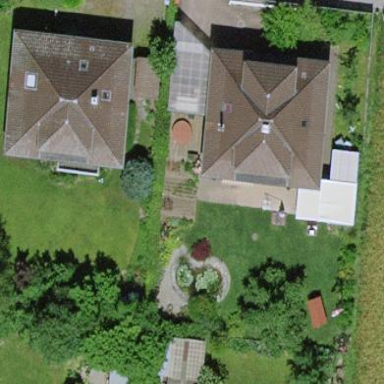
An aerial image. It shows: Residential building.